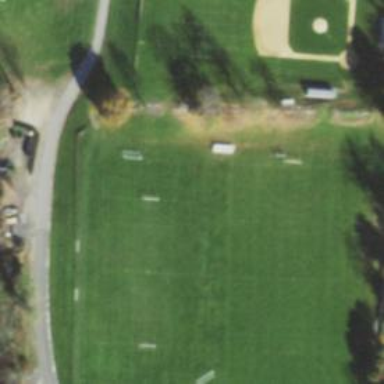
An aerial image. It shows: Grass pitch designated for hockey.